Field crop: maize
Growth stage: 2
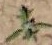
Species: atriplex